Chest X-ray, PA view. Patient: 36 years old, sex M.
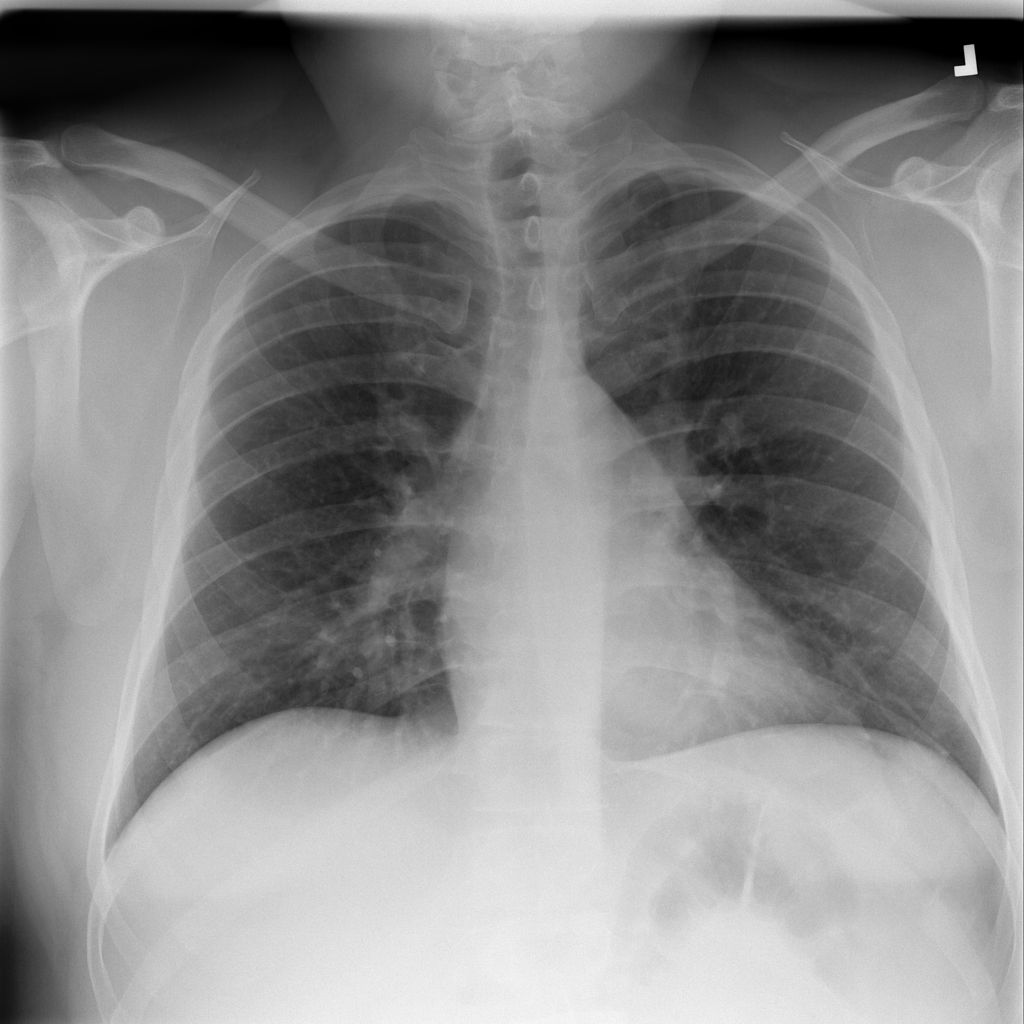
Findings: No Finding